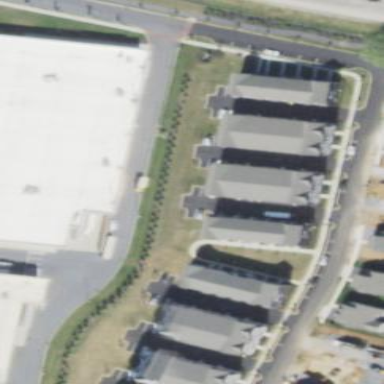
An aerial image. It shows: Residential area consisting of condominiums.